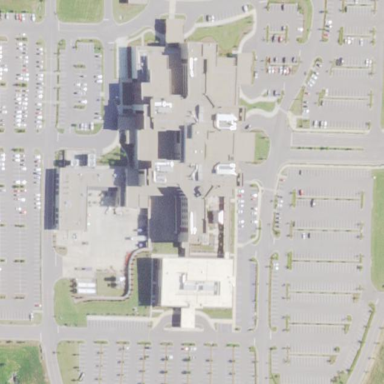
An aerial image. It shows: Healthcare facility identified as hospital.